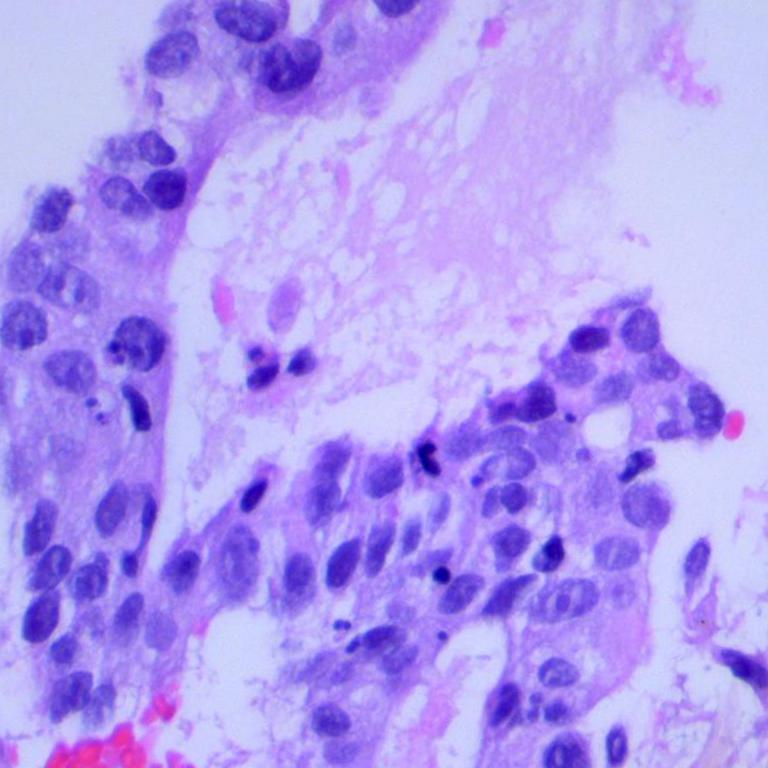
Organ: lung
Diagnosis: adenocarcinomas